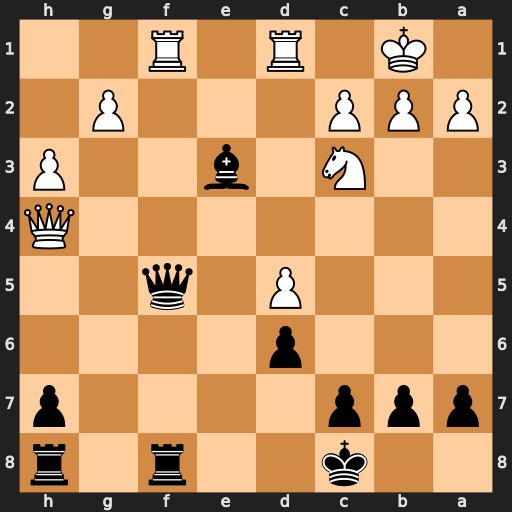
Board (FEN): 2k2r1r/ppp4p/3p4/3P1q2/7Q/2N1b2P/PPP3P1/1K1R1R2
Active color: b
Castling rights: -
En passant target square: -
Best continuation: Qxf1 Qg4+ Qf5 Qxf5+ Rxf5